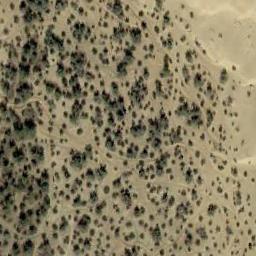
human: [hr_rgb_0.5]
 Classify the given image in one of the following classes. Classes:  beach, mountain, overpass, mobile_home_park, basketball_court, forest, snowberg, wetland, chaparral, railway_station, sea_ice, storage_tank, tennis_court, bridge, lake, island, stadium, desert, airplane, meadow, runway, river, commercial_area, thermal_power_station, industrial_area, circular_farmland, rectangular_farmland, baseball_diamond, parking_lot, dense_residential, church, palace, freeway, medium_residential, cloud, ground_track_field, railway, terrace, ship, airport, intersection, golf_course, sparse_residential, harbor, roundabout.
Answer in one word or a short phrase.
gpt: chaparral